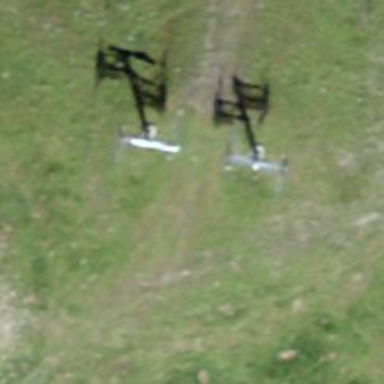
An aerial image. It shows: Pylon used for aerialway.